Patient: sex F, age 61
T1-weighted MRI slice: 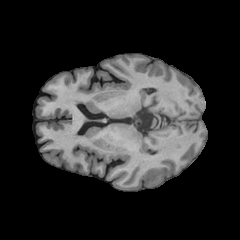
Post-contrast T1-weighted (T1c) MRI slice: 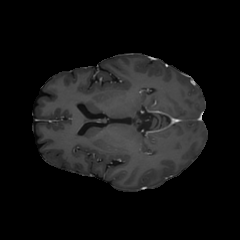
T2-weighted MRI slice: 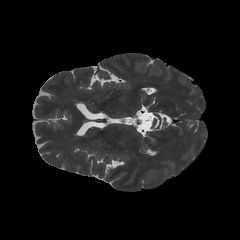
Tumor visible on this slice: no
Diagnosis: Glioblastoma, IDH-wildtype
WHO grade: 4